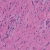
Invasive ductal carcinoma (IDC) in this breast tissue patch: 1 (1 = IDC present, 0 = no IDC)